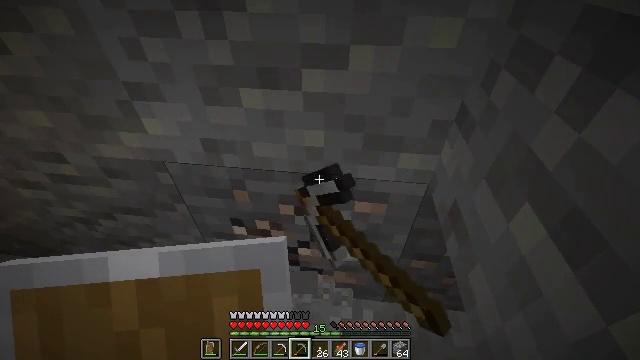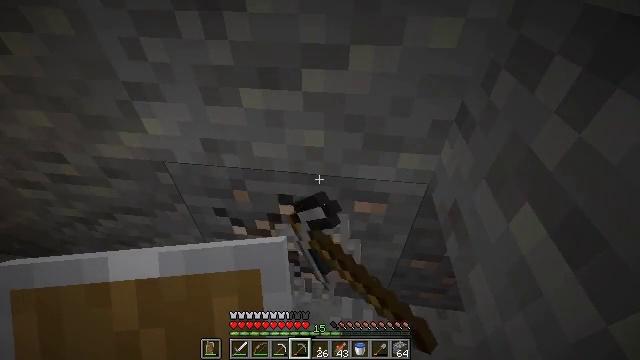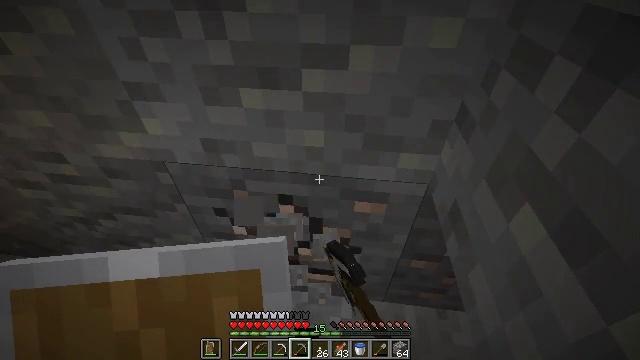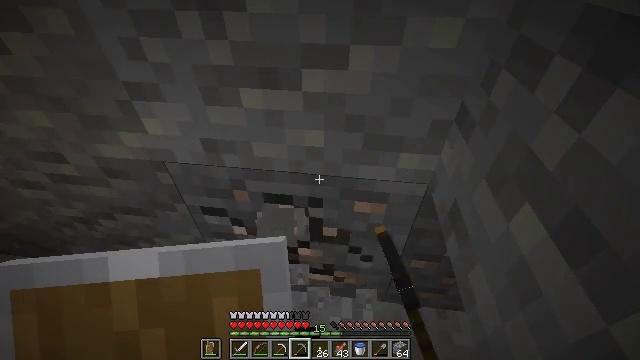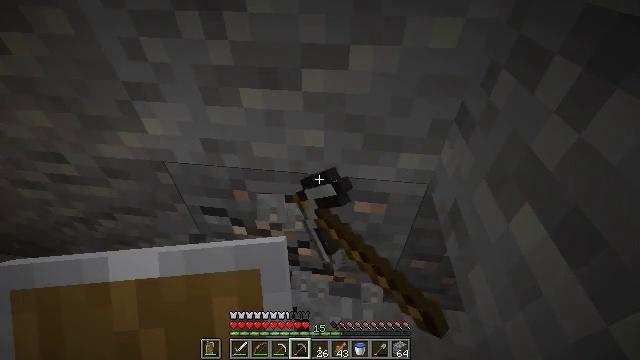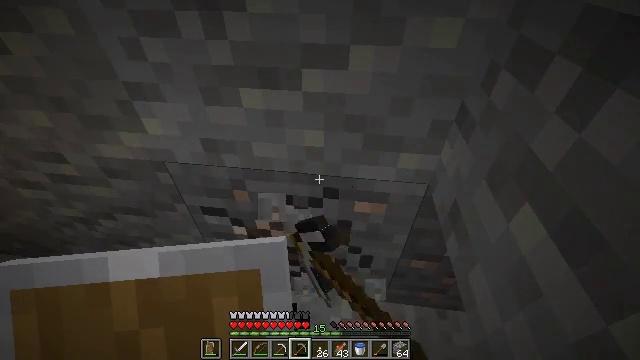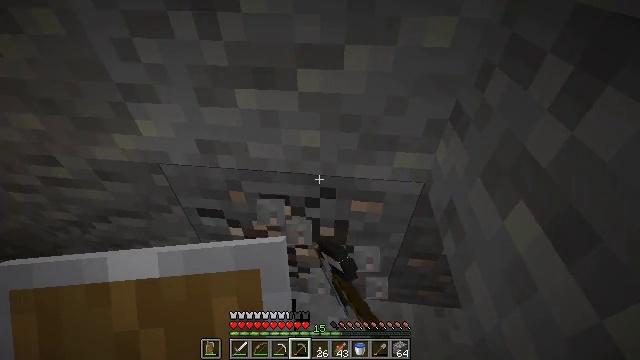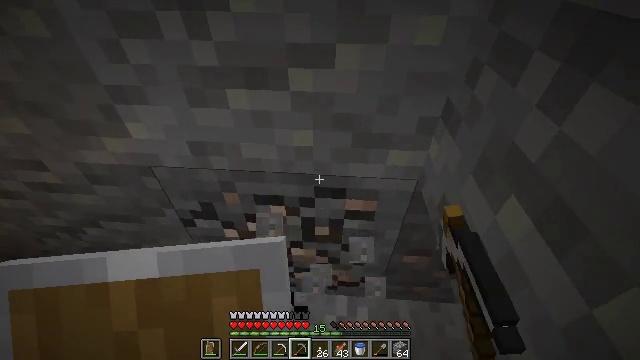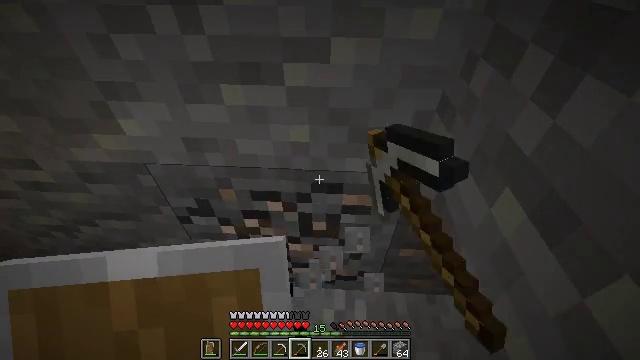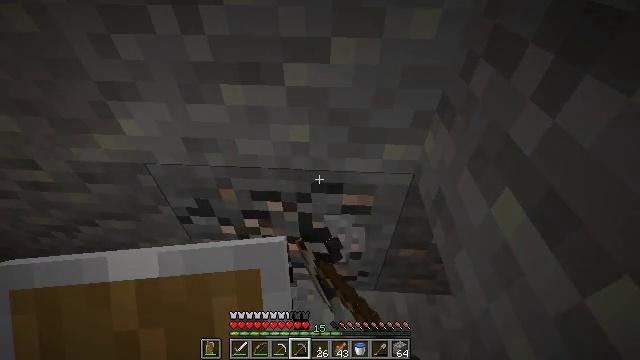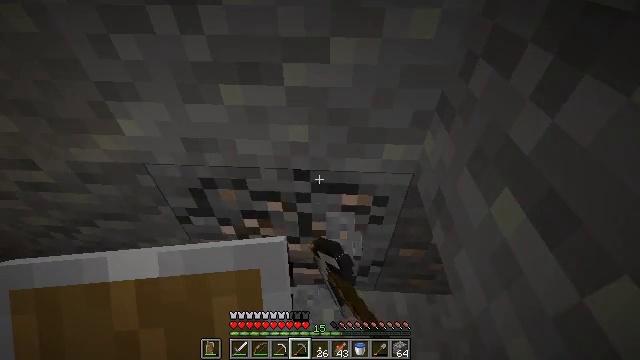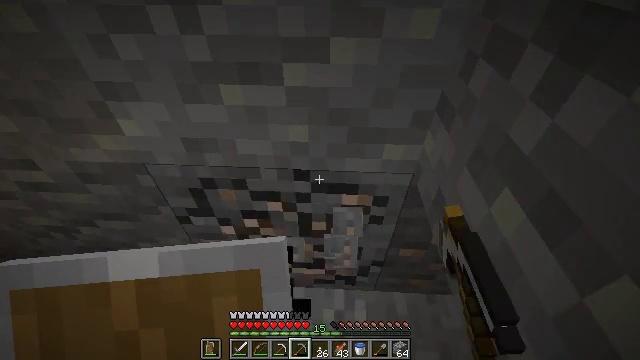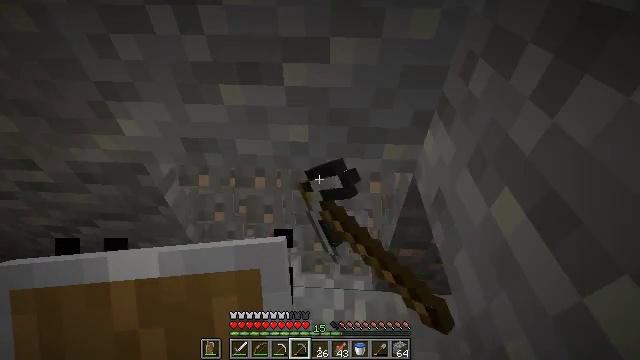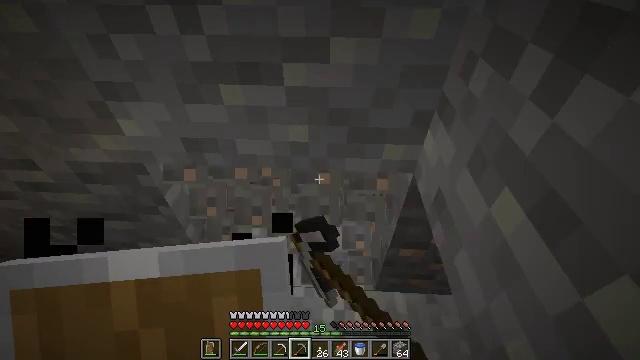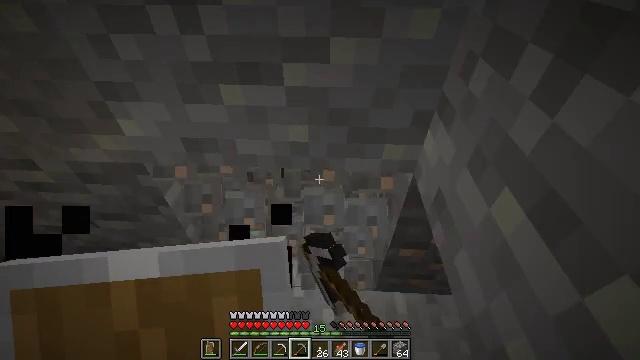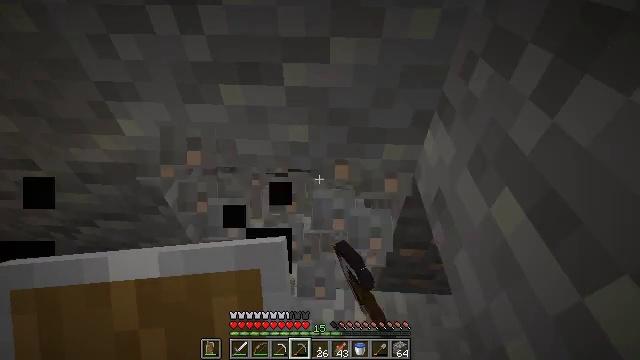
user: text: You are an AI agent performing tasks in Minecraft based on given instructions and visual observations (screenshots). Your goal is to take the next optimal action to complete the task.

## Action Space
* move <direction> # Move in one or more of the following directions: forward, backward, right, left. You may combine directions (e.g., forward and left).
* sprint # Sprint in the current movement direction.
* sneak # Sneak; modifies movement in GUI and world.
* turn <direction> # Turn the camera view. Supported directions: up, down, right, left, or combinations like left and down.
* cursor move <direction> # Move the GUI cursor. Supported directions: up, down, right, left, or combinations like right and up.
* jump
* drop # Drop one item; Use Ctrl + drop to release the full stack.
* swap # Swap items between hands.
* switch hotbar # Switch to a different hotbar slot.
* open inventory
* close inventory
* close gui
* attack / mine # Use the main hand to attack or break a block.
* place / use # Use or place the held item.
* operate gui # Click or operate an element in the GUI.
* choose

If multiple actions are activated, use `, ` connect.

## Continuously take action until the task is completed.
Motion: motion action
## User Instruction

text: Dig through stone to find iron ore.
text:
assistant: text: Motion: attack / mine
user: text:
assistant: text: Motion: attack / mine
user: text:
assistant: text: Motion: attack / mine
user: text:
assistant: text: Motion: attack / mine
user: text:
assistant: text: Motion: attack / mine
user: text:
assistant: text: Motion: turn right, attack / mine
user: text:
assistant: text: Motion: turn right, attack / mine
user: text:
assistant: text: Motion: turn right and down, attack / mine
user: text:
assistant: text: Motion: attack / mine
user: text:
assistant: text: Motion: attack / mine
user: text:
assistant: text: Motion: attack / mine
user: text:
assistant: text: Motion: attack / mine
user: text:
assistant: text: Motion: attack / mine
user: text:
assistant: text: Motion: attack / mine
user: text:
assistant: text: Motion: attack / mine
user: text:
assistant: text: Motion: attack / mine
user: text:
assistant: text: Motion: attack / mine